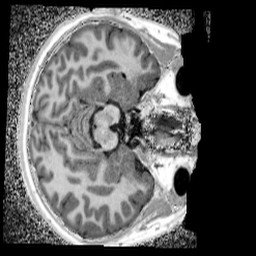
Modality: UNIT1_denoised
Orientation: axial
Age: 12
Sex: male
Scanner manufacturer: siemens
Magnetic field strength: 3 T
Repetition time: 4 s
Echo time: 0.00299 s